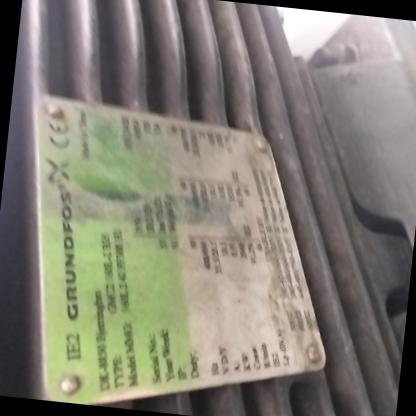
Klasa: tabliczka-znamionowa